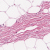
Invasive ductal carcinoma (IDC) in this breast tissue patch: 0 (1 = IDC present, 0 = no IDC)